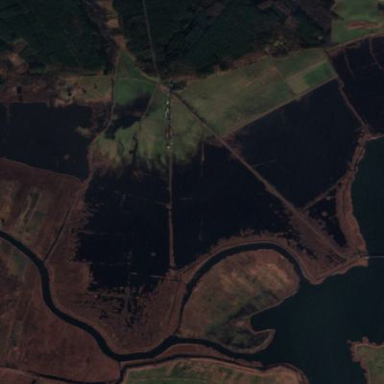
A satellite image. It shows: Marshy wetland area.